Question: I'm developing a web page that lets user upload a font file, but the requirement is to display the font name after user selects a file, then he can decide to upload it or not, the font name is a property in the font file, the file name might be "123.ttf", but when you right click on the font file and look into it "Title" preperty, it's called "ACME Explosive Bold", so my Javascript should ideally find the "tilte" property of this font, but after lots of research, I was told JS can't get this property, while on the other hand I've found a piece of Java code that can get it.
So now I'm trying to hide a 2nd form on the page, with an input field whose value will be the user selected file from the first form, when user selected a file but before he clicks the first form's submit button, my JS calls the 2nd form with user selected file, submit it and run a servlet to find it's "Title" and come back and display it on the page, then delete that file on the server, because user has never officially submitted it.
So my question is how to hide this 2nd form with it's own input file field and browse button on the page, I need the form tag so I can simulate a submit. But I don't want users to see it ?
Here is my code so far :
'''
![<div class="body">
<h1>Upload Font</h1> <%-- \[+\] --%>
<s:form namespace="/font" action="add" method="POST" enctype="multipart/form-data">
<div class="dialog">
<table>
<tbody>
<tiles:insertAttribute name="form" />
<tr class="prop">
<td valign="top" class="name required">
<label for="description">Font File:</label>
</td>
<td valign="top">
<s:file name="file" size="62" theme="simple" id="fname" onchange="fileUpload('/pages/font/getFontTitle.jsp',value,this.files\[0\])"/>
</td>
</tr>
<tr class="prop">
<td>
<span class="button"><s:submit/></span>
</td>
</tr>
</tbody>
</table>
</div>
</s:form>
<s:form namespace="/font" action="hiddenForm" method="POST" enctype="multipart/form-data">
<div class="dialog">
<table>
<tbody>
<tr class="prop">
<td valign="top">
<s:file name="file" size="62" theme="simple" id="fname_1"/>
</td>
</tr>
</tbody>
</table>
</div>
</s:form>
</div>]
'''

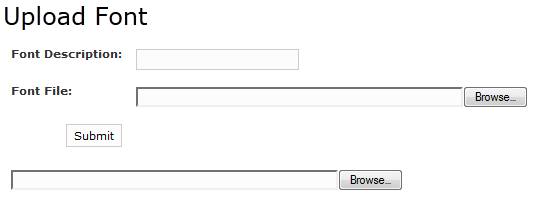
Answer: You can hide the second form using CSS property visibility : hidden.
'''
<s:form namespace="/font" style ='visibility:hidden' action="hiddenForm" method="POST" enctype="multipart/form-data">
'''